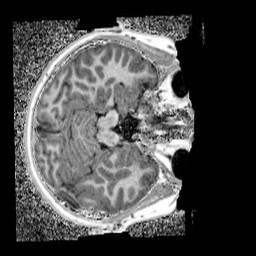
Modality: UNIT1_denoised
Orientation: axial
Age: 11
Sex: male
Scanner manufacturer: siemens
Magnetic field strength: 3 T
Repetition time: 4 s
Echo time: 0.00299 s